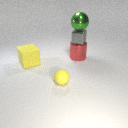
small gray metal cube above large red metal cylinder